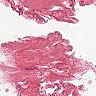
Metastatic tissue present: no